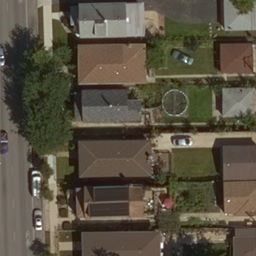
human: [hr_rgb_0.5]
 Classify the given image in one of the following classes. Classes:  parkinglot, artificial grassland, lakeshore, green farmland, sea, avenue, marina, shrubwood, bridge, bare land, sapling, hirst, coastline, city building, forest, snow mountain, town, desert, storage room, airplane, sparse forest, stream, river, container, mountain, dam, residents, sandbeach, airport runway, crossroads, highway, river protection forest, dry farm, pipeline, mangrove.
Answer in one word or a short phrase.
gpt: residents